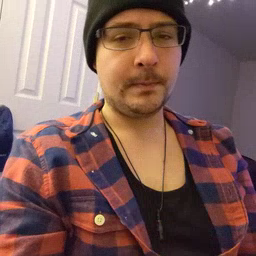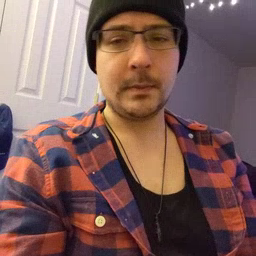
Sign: red